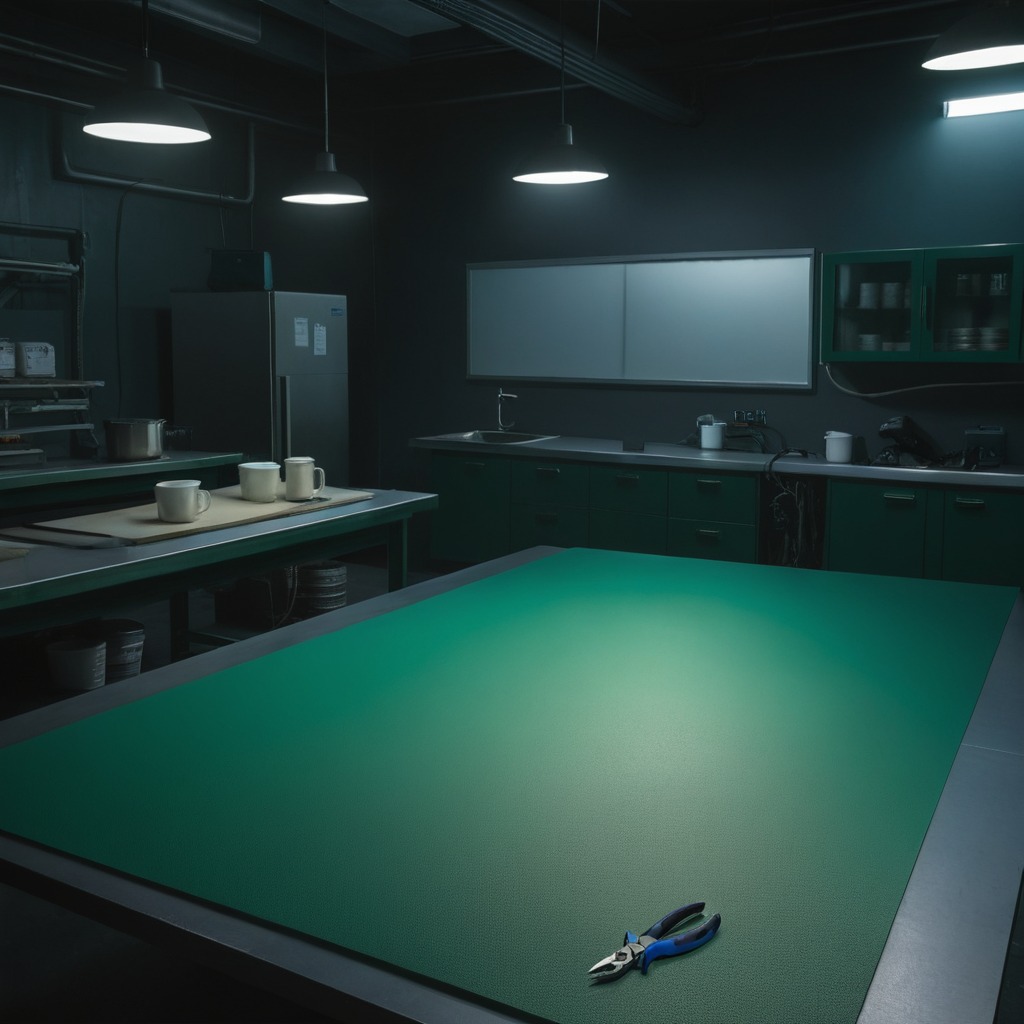
A plier lying on a green rubber mat inside a workshop at night